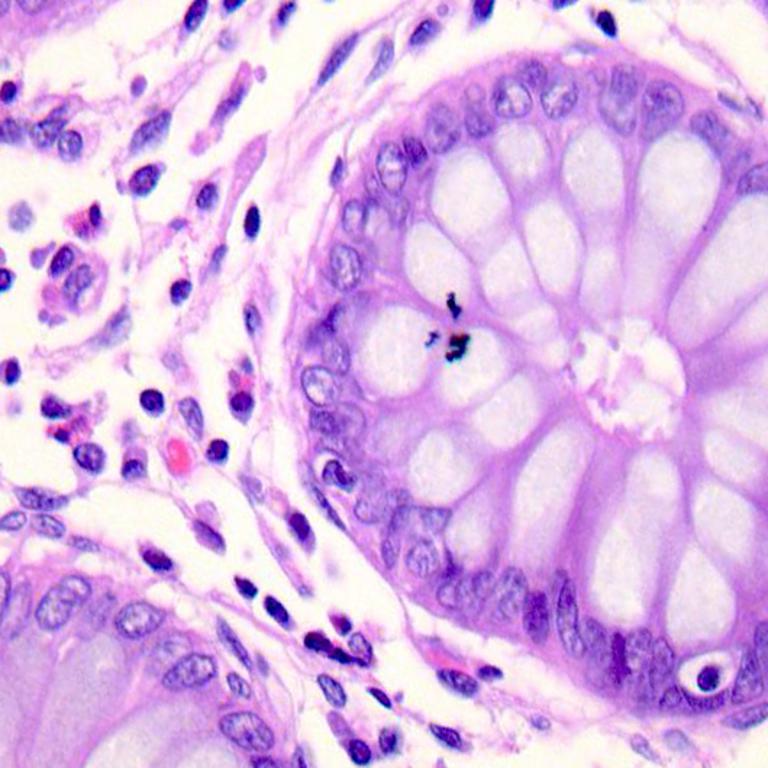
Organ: colon
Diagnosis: benign